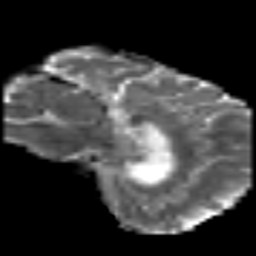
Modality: MD
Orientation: sagittal
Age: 39
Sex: female
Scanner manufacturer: siemens
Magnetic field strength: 3 T
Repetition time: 6.1 s
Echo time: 0.101 s